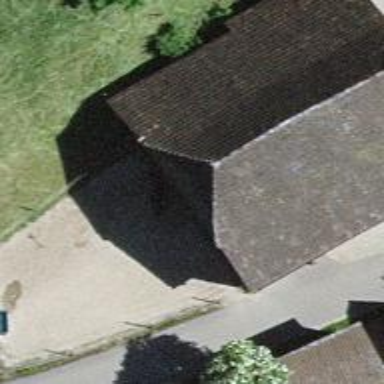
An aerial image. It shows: Rural barn.